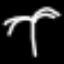
Label: palm tree